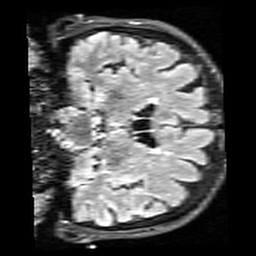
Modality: FLAIR
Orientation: coronal
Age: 79
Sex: female
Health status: healthy
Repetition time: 12 s
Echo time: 0.095 s